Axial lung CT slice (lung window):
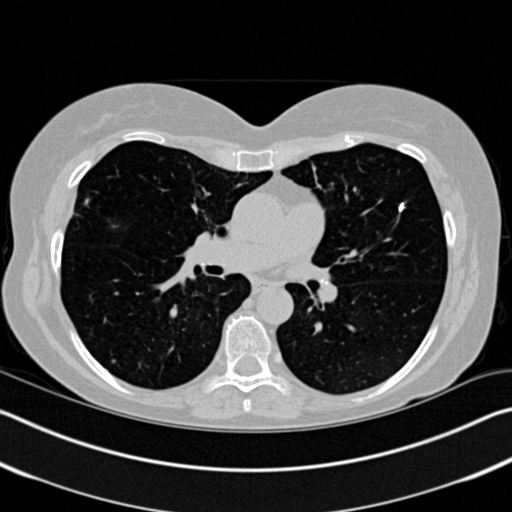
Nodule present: yes
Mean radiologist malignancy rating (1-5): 1.667